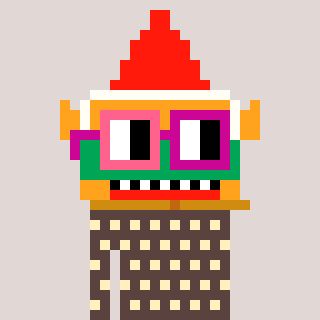
a pixel art character with square pink and red glasses, a gnome-shaped head and a darkbrown-colored body on a warm background